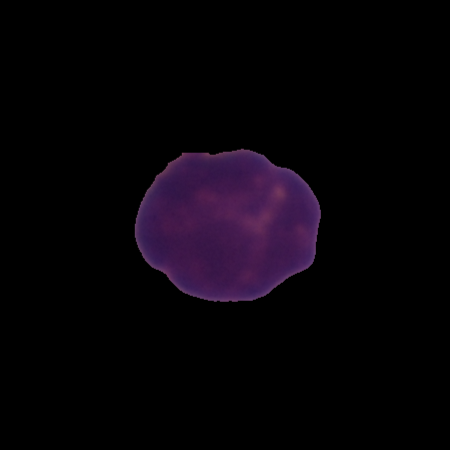
Label: healthy